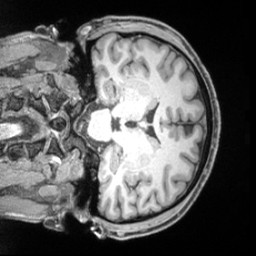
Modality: T1w
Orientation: coronal
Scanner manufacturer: siemens
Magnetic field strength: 3 T
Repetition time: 2.55 s